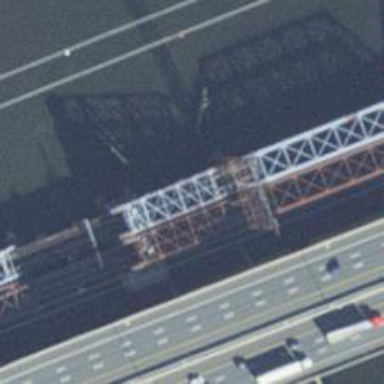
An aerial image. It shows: Movable bascule bridge for railway traffic. It is electrified with contact line.